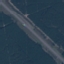
Land use / land cover: Highway